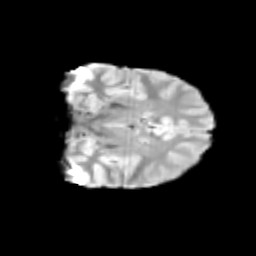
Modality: T2w
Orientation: coronal
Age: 12
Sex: female
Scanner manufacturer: siemens
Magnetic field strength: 3 T
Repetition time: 3.8 s
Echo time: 0.07 s